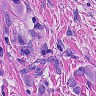
Metastatic tissue present: yes